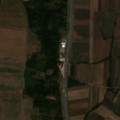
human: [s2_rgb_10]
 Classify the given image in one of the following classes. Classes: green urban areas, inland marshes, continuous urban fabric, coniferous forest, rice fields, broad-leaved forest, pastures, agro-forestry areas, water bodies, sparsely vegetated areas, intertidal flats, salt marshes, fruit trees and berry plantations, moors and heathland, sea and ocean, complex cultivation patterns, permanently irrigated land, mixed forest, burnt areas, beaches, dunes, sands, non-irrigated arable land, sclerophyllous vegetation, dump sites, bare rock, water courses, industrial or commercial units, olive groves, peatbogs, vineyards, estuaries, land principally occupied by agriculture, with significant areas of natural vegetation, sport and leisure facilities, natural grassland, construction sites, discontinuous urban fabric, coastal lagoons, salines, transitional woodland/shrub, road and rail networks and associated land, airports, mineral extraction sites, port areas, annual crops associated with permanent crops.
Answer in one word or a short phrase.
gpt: non-irrigated arable land, land principally occupied by agriculture, with significant areas of natural vegetation